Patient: sex F, age 70
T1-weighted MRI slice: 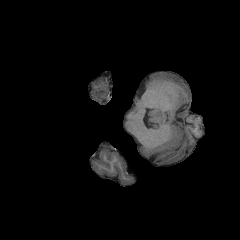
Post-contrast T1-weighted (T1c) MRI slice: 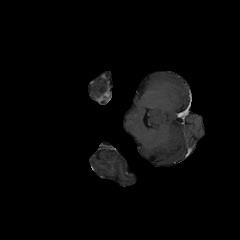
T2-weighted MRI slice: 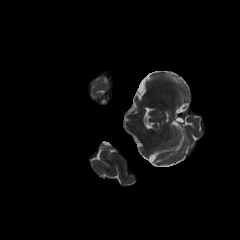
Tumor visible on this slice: no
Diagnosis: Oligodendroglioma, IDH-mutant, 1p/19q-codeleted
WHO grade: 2